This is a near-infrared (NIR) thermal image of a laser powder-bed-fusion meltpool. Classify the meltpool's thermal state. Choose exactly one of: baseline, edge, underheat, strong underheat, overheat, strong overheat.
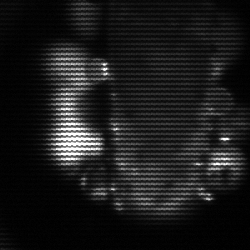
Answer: strong underheat